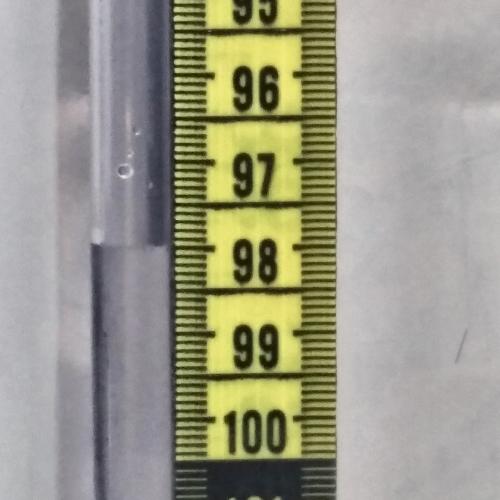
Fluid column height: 98.0 cm